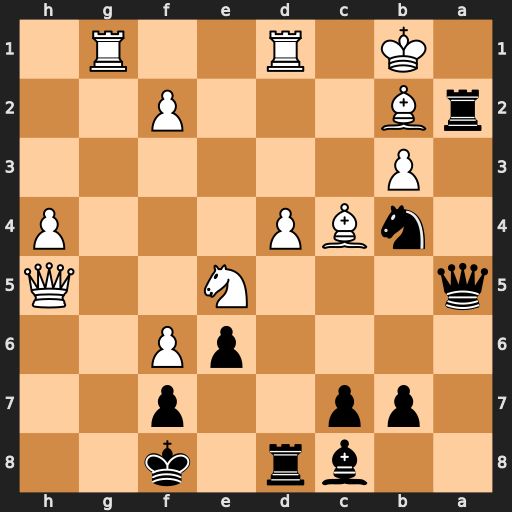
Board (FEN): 2br1k2/1pp2p2/4pP2/q3N2Q/1nBP3P/1P6/rB3P2/1K1R2R1
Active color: b
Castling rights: -
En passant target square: -
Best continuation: Ra1+ Bxa1 Qa2+ Kc1 Qc2#